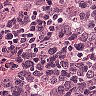
Metastatic tissue present: no